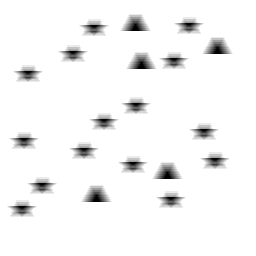
Squares: 0
Triangles: 5
Stars: 15
Total shapes: 20